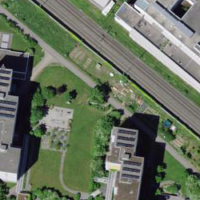
EUNIS habitat code: 55
Species observed at this site:
Corvus corone
Cyanistes caeruleus
Streptopelia decaocto
Corvus frugilegus
Fringilla coelebs
Passer domesticus
Coloeus monedula
Turdus merula
Chroicocephalus ridibundus
Parus major
Erithacus rubecula
Milvus milvus
Pica pica
Regulus regulus
Phylloscopus trochilus